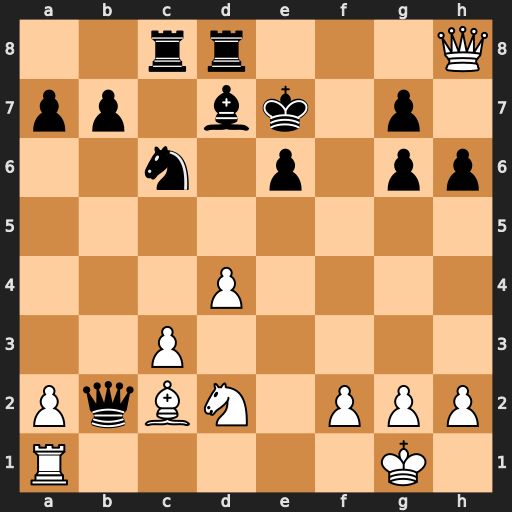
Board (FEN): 2rr3Q/pp1bk1p1/2n1p1pp/8/3P4/2P5/PqBN1PPP/R5K1
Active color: w
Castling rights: -
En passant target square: -
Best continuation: Qxg7+ Kd6 Nc4+ Kc7 Nxb2